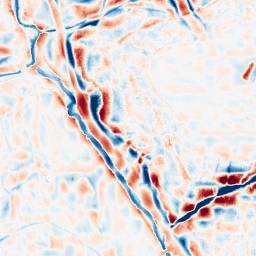
Category: wavelet
Decomposition family: wavelet_dwt
Decomposition parameters: wavelet: coif2
level: 4
Upsampling method: fft_zeropad
Upsampling parameters: scale: 4
Upsampling scale: 4